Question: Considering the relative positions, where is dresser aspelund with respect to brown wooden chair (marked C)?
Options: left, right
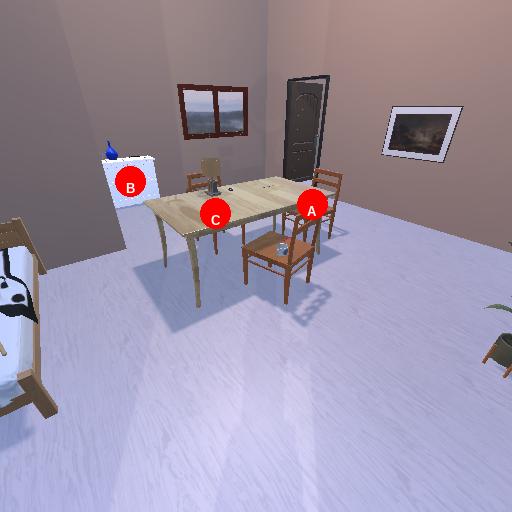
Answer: left